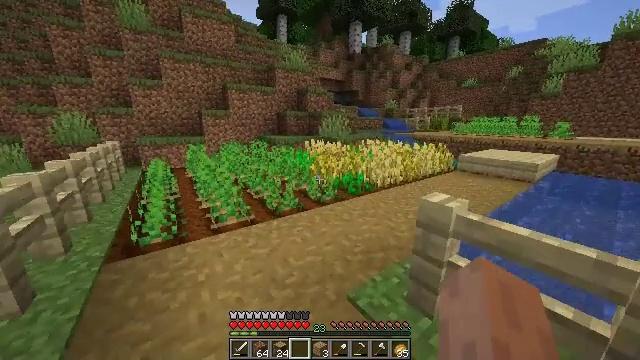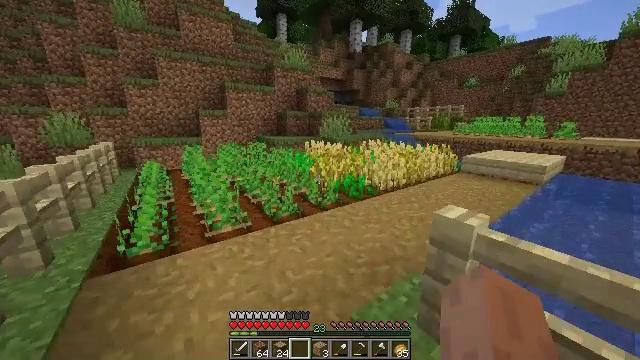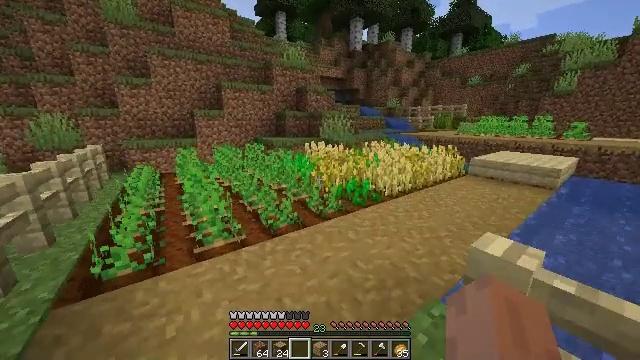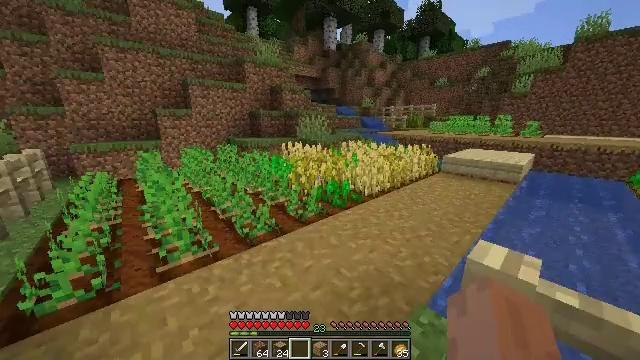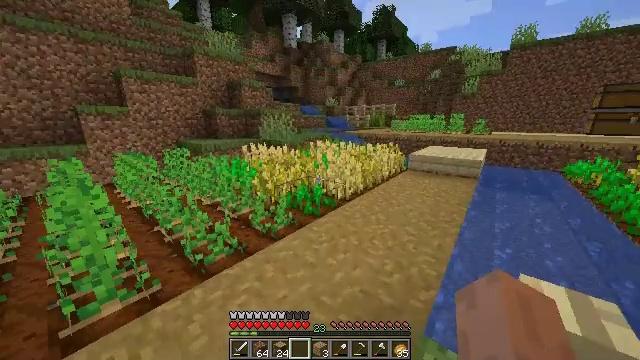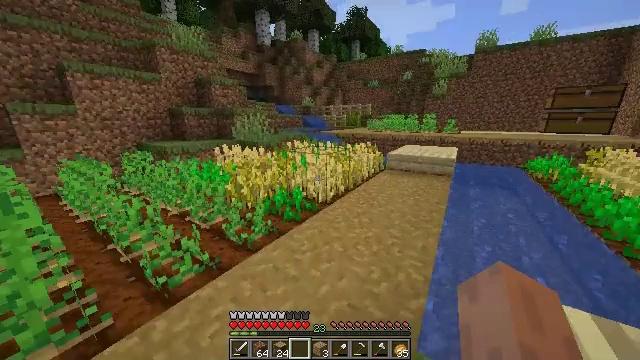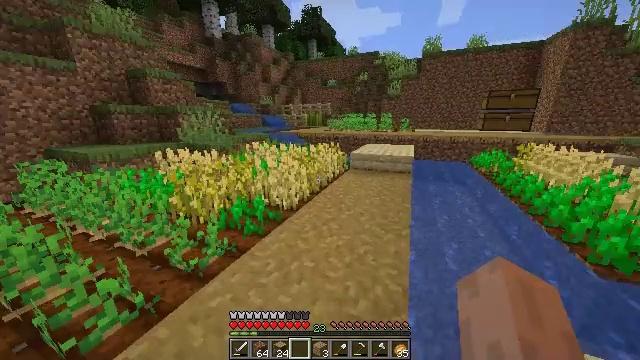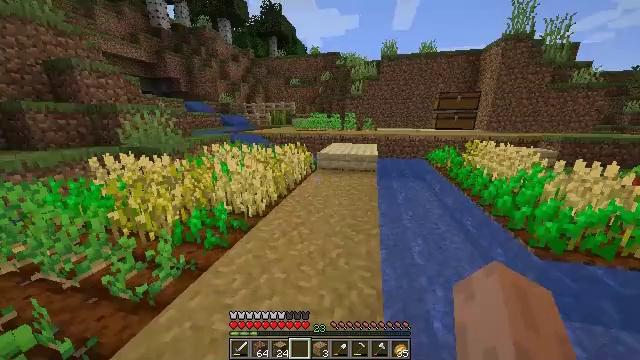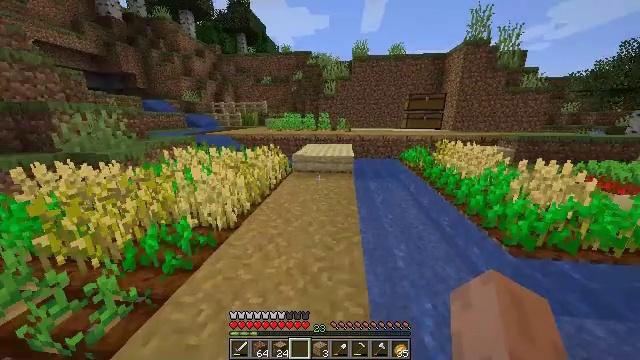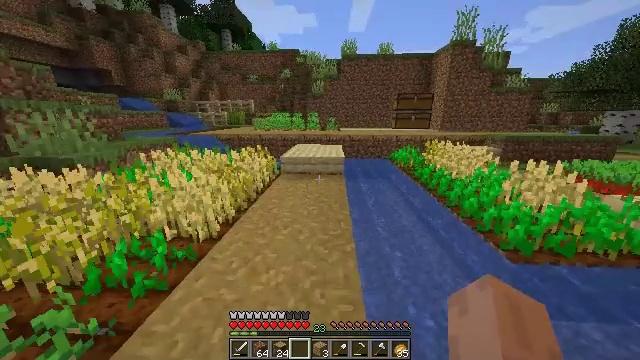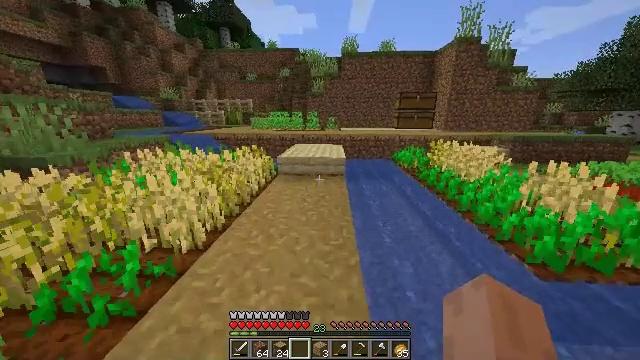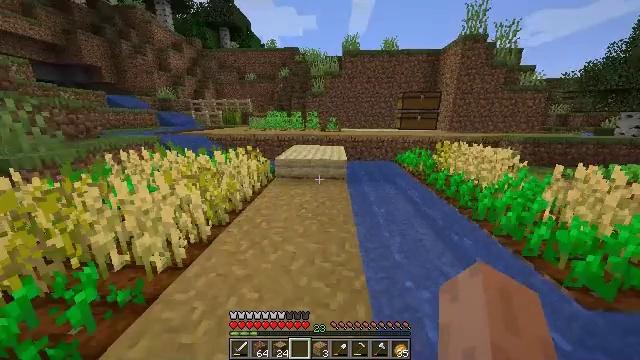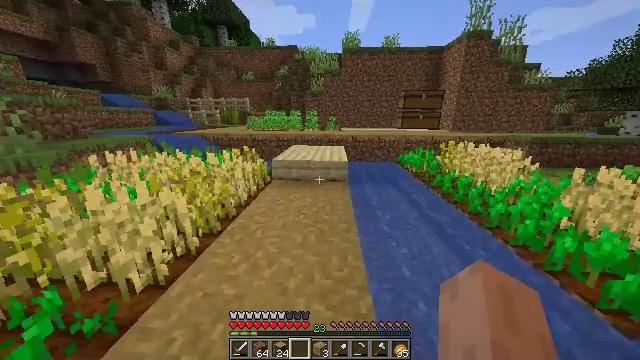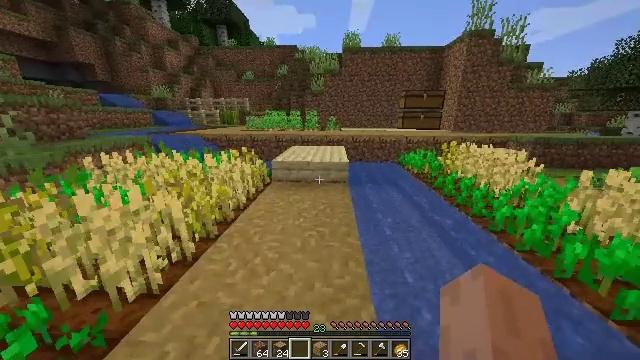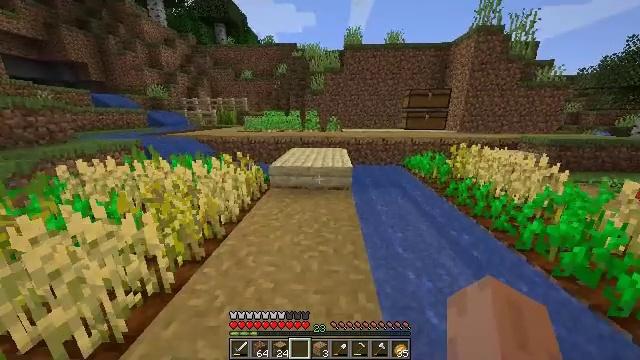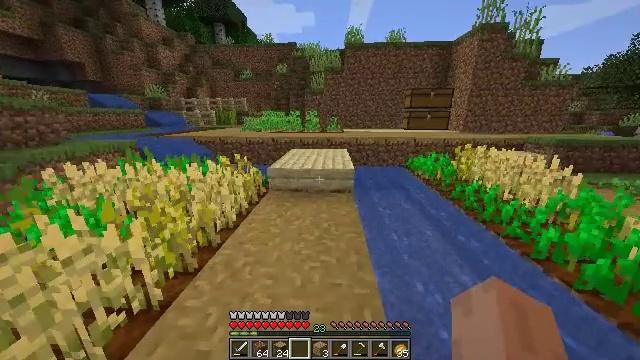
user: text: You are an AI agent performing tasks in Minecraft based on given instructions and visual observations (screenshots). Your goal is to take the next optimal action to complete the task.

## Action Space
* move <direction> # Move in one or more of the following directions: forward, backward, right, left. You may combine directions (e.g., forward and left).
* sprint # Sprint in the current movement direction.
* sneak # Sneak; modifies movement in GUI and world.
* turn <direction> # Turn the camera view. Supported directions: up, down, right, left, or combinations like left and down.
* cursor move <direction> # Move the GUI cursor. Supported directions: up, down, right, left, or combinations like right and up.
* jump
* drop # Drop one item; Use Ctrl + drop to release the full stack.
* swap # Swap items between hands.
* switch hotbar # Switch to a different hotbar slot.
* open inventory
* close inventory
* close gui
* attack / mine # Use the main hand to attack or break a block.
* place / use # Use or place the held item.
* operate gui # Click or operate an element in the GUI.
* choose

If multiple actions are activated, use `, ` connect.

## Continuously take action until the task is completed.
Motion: motion action
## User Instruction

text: Kill mobs in water.
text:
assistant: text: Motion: move forward
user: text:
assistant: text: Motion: move forward
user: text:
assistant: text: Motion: move forward, turn right
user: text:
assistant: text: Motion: move forward, turn right
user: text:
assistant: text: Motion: move forward, turn right
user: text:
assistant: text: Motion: move forward, turn right
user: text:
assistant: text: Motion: move forward, turn right
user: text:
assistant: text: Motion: move forward, turn right
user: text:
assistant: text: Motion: move forward, turn right
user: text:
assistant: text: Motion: move forward
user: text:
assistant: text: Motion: move forward
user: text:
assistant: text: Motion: move forward
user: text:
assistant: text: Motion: move forward
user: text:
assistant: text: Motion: move forward
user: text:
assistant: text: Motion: move forward
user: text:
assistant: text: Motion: move forward
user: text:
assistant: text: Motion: move forward
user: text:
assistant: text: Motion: move forward
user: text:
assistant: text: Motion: move forward
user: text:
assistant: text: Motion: move forward
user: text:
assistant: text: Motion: move forward
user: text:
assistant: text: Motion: move forward
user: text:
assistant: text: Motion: move forward
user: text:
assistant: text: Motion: move forward
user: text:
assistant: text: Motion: move forward
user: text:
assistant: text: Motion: move forward
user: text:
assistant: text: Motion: move forward
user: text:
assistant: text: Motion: move forward
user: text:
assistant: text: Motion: move forward
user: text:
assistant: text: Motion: move forward